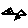
Label: triangle